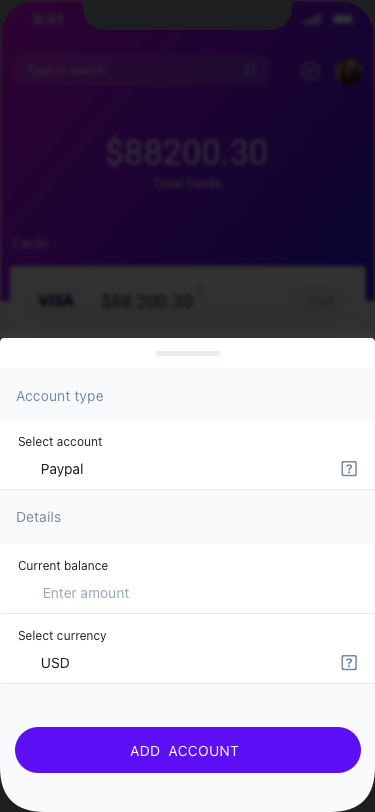
Text in this UI design:
Details
Account type